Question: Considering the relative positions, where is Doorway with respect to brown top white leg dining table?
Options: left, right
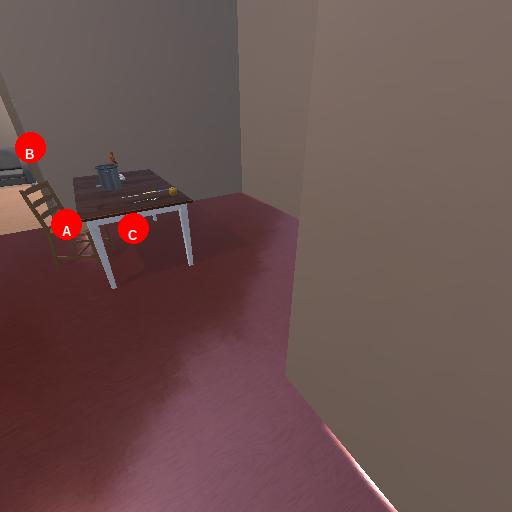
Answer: left